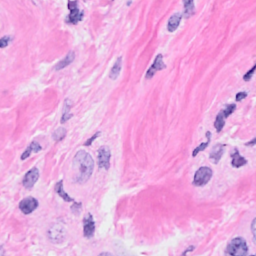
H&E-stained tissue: Breast